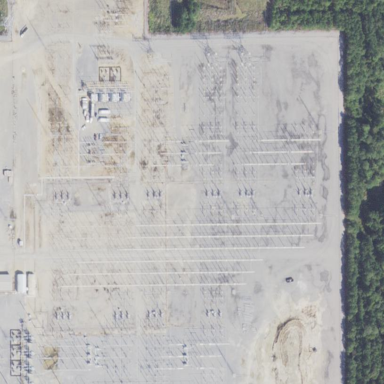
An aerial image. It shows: Fence surrounds transmission level power substation.